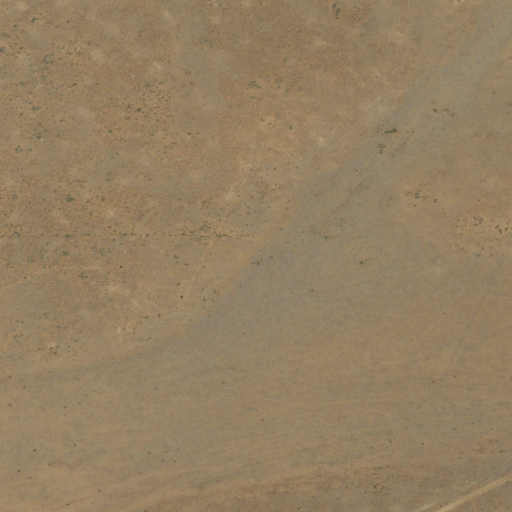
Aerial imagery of valley in New Mexico named Red Canyon Draw containing grassland and shrub